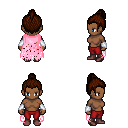
a pixel art fantasy rpg character, female body template, human, dark skin, pink tattered cape, red pants, brown short topknot hairstyle, white cloth bracers, maroon shoes, four views (front, back, left, right), 2x2 character sprite sheet, small pixel art, hard edges, no anti-aliasing